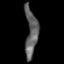
Tissue: prostate
Cell type: T cells
Senescence score: 0.7228
Nuclear area (px): 597
Mean DAPI intensity: 95.645